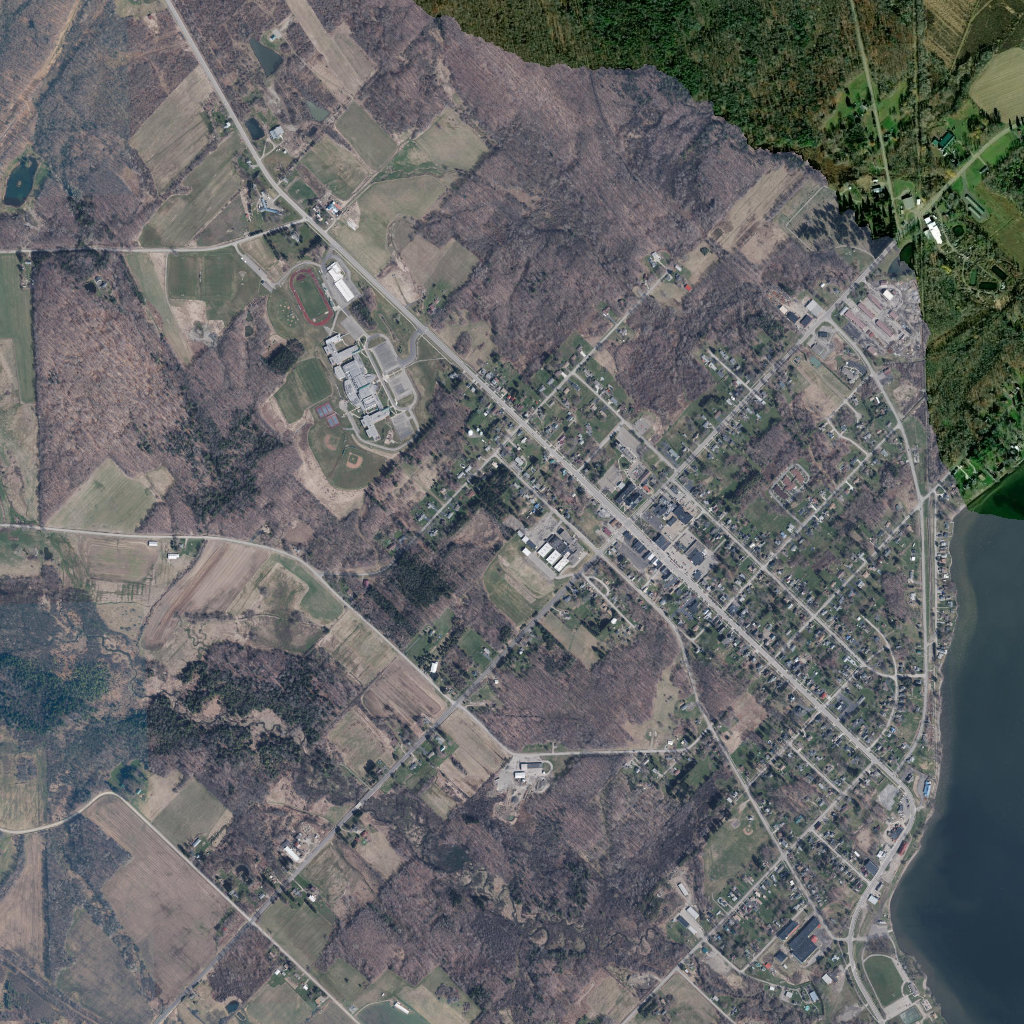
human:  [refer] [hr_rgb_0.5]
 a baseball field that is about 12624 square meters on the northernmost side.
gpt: <box>[[32, 43, 37, 48, 0]]</box>

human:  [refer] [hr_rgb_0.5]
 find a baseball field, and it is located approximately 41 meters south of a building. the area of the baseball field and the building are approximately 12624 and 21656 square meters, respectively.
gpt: <box>[[32, 43, 37, 48, 0]]</box>